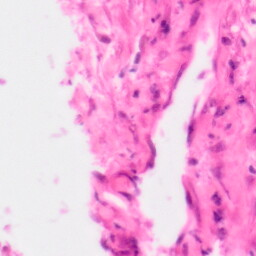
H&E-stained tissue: Colon